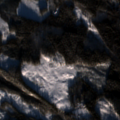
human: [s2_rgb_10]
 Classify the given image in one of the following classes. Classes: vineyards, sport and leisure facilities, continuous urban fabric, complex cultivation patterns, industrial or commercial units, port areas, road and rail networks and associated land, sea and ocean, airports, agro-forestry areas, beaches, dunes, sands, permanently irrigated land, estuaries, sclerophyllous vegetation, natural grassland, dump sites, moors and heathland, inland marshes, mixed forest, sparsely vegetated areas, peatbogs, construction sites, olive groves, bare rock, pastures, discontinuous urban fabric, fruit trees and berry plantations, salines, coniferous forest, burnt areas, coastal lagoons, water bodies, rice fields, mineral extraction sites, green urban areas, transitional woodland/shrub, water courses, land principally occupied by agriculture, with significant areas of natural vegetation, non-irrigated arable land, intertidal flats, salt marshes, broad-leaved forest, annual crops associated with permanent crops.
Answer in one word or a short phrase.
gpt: coniferous forest, mixed forest, transitional woodland/shrub